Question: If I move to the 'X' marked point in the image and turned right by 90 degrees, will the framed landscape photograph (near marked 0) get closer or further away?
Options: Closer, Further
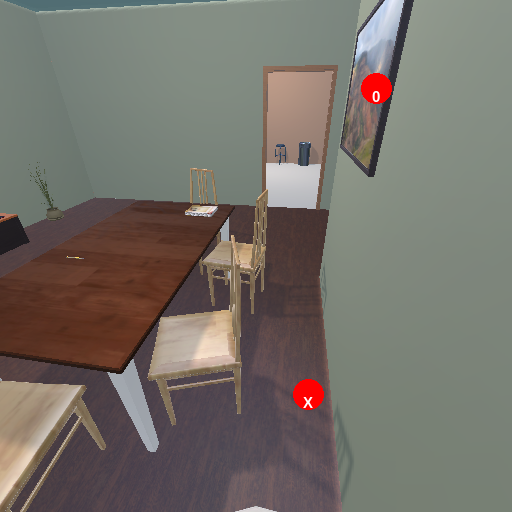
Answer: Closer